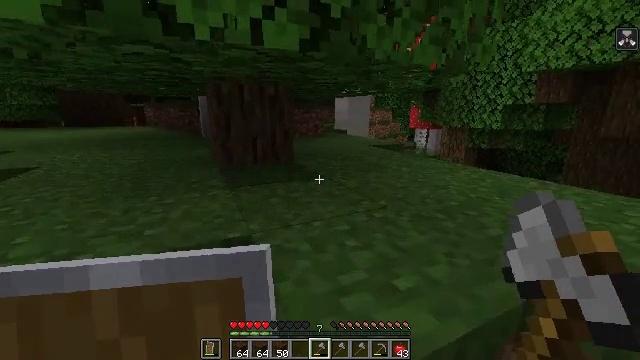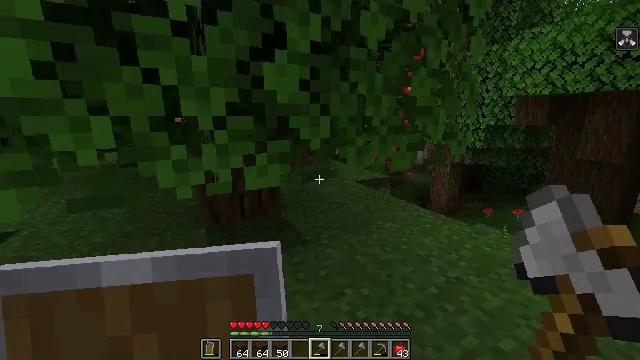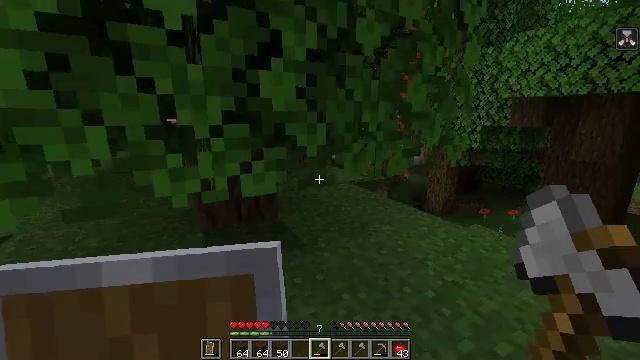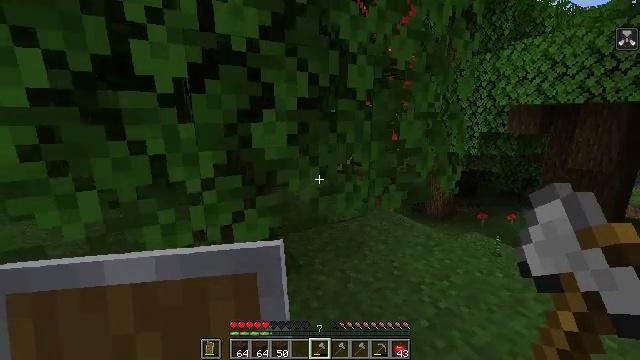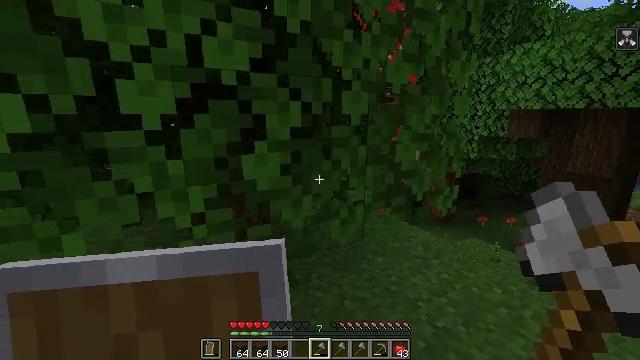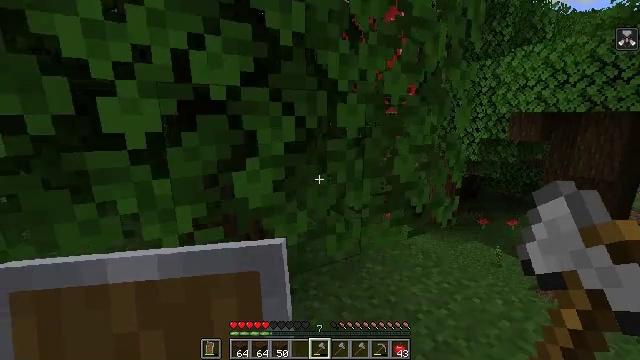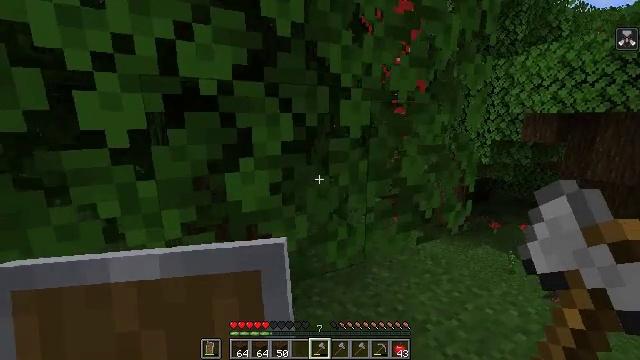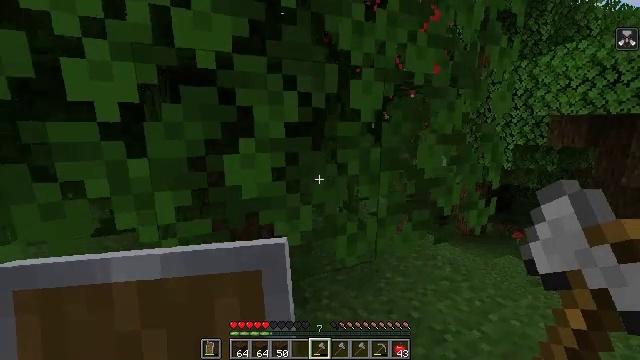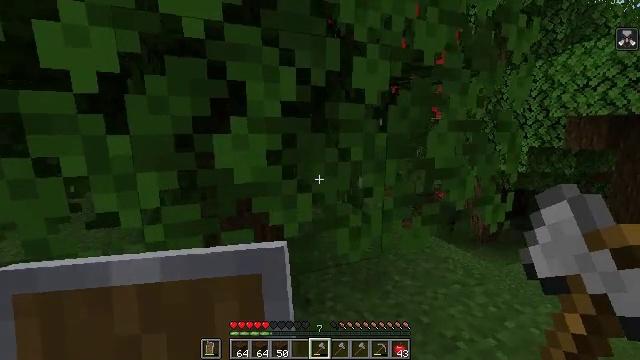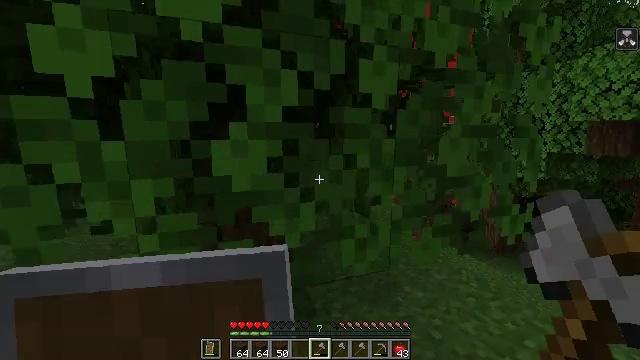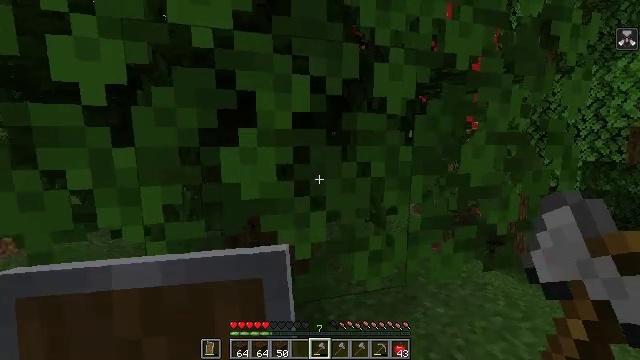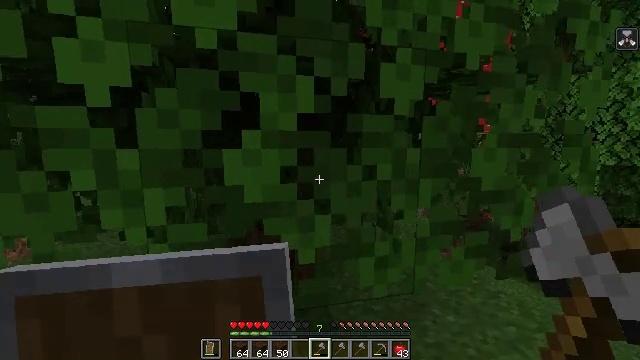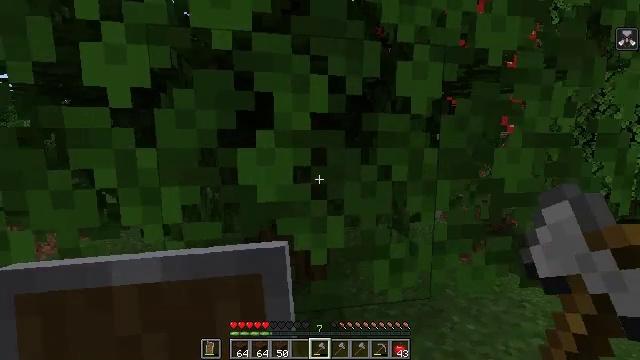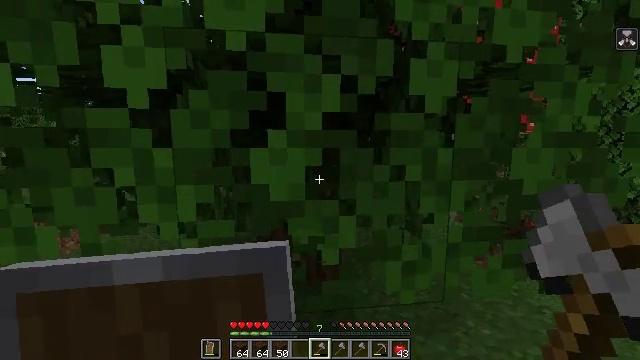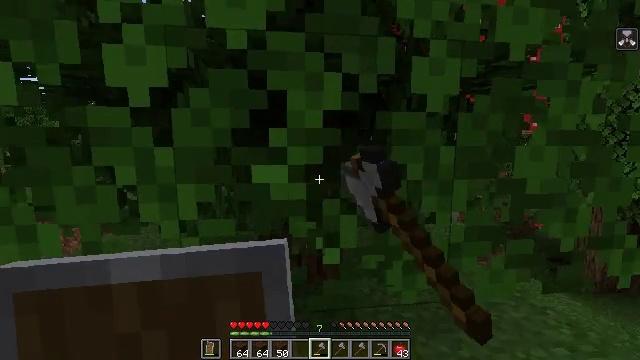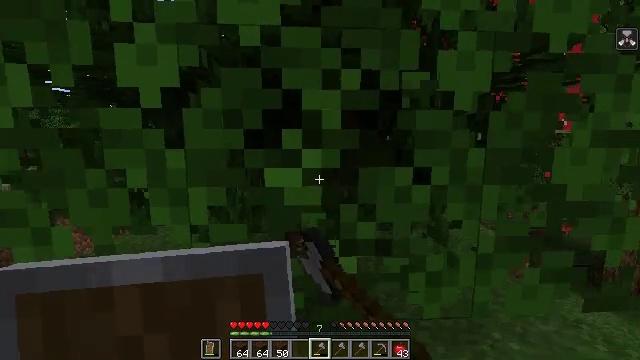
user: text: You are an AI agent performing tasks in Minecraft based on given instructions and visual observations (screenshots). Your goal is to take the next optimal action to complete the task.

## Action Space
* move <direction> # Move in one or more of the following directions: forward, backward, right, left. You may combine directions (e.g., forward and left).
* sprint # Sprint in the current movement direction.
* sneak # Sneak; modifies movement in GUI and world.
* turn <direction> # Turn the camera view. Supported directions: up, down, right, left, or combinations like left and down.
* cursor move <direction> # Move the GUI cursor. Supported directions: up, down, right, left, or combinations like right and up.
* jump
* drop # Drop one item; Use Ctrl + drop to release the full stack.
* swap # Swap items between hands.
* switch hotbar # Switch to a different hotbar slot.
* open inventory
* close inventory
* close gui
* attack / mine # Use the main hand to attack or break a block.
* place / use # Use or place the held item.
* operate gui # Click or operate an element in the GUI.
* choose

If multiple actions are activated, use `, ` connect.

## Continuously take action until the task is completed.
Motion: motion action
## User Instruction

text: Collect some oak leaves.
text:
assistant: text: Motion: move forward, turn right, jump
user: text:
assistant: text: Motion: move forward, jump
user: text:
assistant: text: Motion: move forward, jump
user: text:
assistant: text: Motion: move forward
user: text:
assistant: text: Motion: move forward
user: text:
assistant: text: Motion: turn left
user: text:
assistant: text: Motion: turn left and up
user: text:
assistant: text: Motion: turn left and up
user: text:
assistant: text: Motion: turn left and up
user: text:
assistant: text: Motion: turn left and up
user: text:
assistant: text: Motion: turn left
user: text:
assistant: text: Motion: turn left
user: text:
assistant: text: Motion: turn left, attack / mine
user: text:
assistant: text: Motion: attack / mine
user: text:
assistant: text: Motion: move forward, turn left, attack / mine
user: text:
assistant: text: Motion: move forward, turn left, attack / mine
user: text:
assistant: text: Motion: move forward, turn left, attack / mine
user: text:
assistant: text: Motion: move forward, attack / mine
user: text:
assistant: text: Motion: attack / mine
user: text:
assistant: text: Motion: attack / mine
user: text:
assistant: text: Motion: attack / mine
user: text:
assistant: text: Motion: move forward, attack / mine
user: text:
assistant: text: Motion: move forward, turn right, attack / mine
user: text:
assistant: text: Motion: move forward, attack / mine
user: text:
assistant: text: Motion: move forward, attack / mine
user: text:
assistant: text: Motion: move forward, attack / mine
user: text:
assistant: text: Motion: move forward, attack / mine
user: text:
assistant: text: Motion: move forward, attack / mine
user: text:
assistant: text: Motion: move forward, attack / mine
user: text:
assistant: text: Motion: move forward, attack / mine